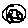
Label: car